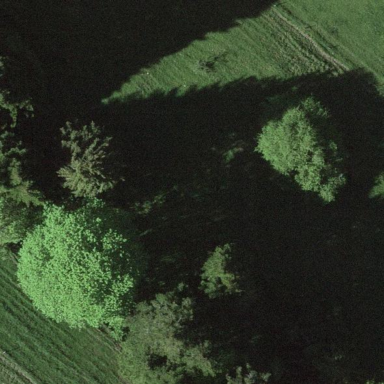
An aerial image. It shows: Forest area.